Current action and preconditions to check: trajectory_clear

Your task: For each precondition in the list above, predict whether it will hold at this action.

Consider the current scene as observed from the mobile robot's camera, and analyze the predicted future states of all dynamic agents (e.g., people, animals, vehicles, or any moving entities) within the NEXT SECOND.

IMPORTANT: Only answer "very likely" if you are absolutely certain—based on strong, clear evidence—that a dynamic agent will violate the precondition in the predicted future state. Do NOT answer "very likely" for unlikely, ambiguous, or low-probability risks.

Ask yourself for each precondition: Is there a high probability, with clear and convincing evidence, that the predicted future states of any dynamic agent will interfere with the predicted future state of the currently executing action within the NEXT SECOND, causing that precondition to fail?

Assess the risk level based on these predictions. Use "likely" or "very likely" if motions create a clear risk of interference.

Use "neutral" or "improbable" if agents are nearby but their predicted paths are clearly diverging or non-conflicting.

Failure Risk Categories: "very improbable", "improbable", "neutral", "likely", "very likely"

Answer Format: Output ONLY the probability_of_failure value from these categories: "very improbable", "improbable", "neutral", "likely", "very likely"

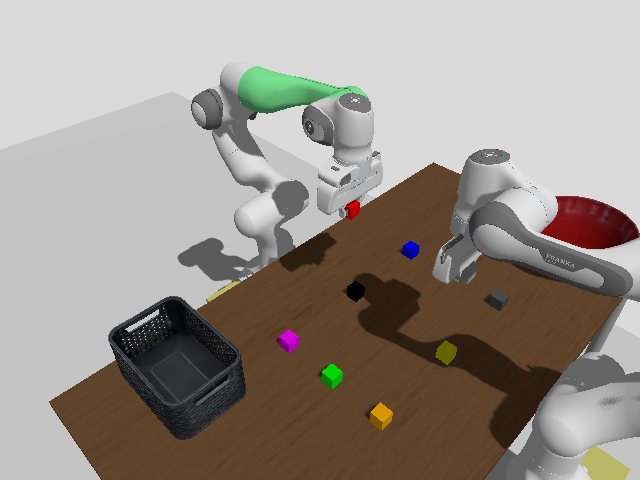

Answer: improbable